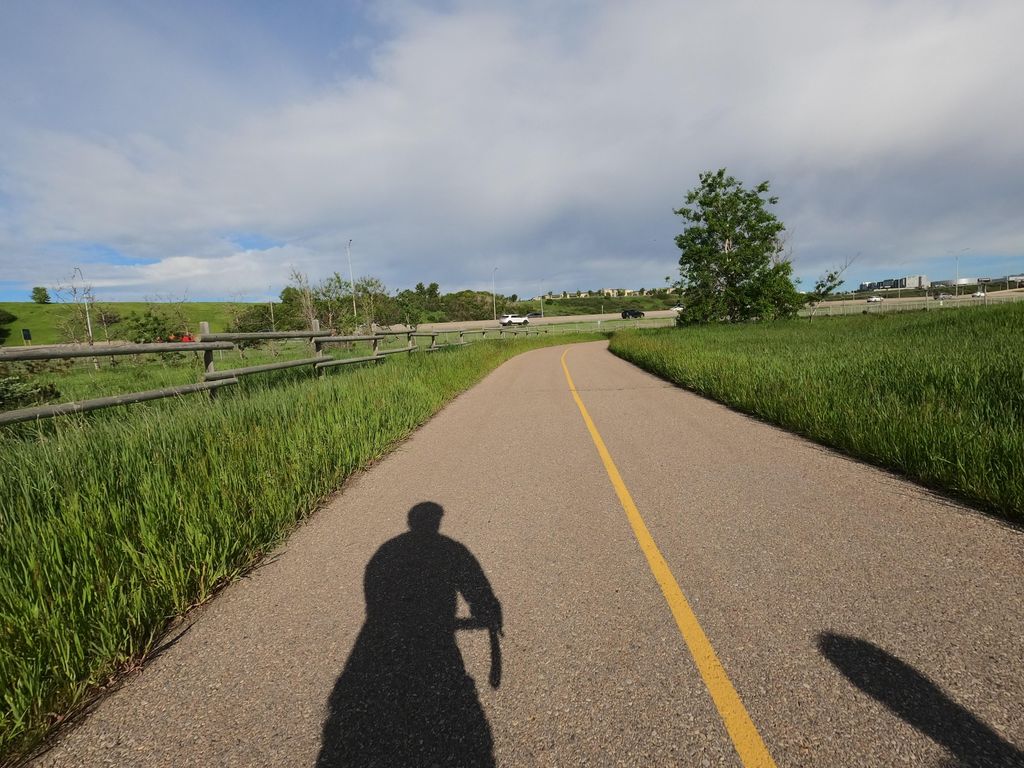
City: calgary